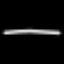
Label: line